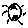
Label: moon